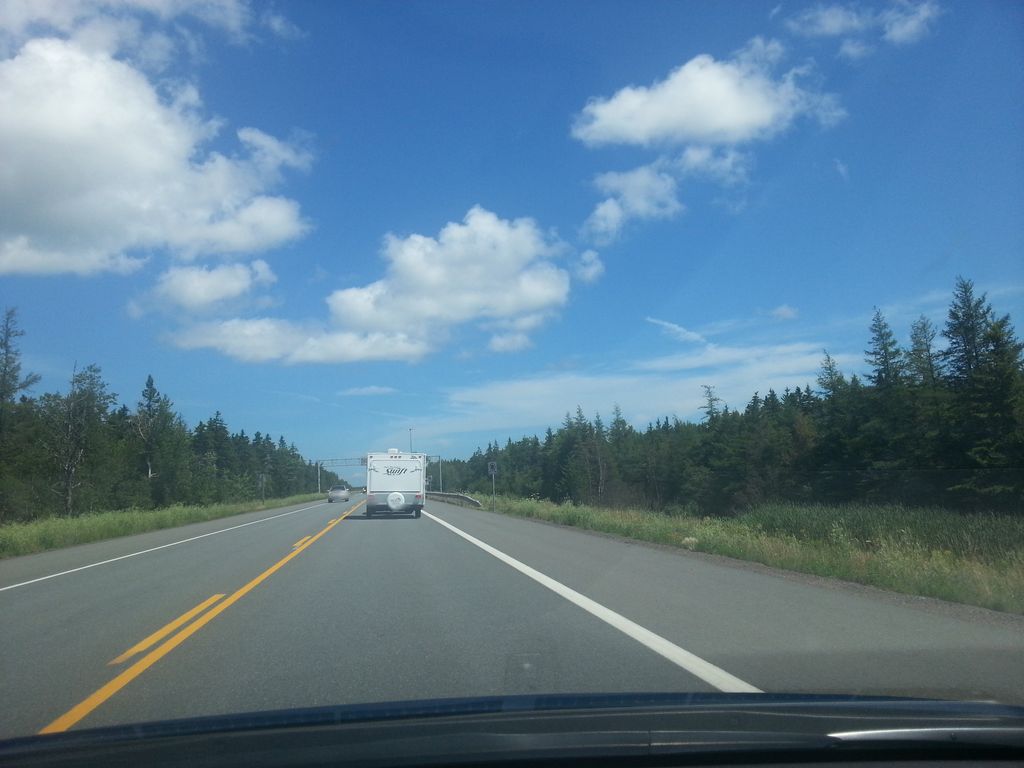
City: charlottetown